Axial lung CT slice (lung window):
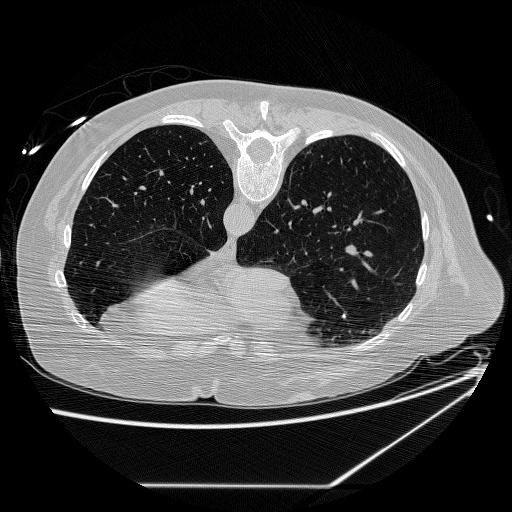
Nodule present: no